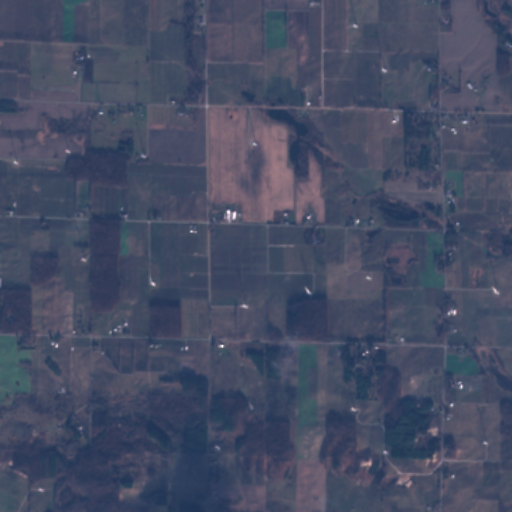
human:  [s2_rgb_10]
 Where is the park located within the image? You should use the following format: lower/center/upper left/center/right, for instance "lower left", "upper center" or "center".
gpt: The park is located in the lower left of the image.
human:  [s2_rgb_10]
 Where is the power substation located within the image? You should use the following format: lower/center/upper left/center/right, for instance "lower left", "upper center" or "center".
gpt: The power substation is located in the center left of the image.
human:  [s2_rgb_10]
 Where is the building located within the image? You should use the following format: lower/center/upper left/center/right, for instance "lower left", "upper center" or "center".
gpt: The building is located in the lower left of the image.
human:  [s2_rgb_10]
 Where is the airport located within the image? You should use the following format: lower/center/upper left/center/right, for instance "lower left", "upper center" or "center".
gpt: There is no airport in the image.